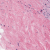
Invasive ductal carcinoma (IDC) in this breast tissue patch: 0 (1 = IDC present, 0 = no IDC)